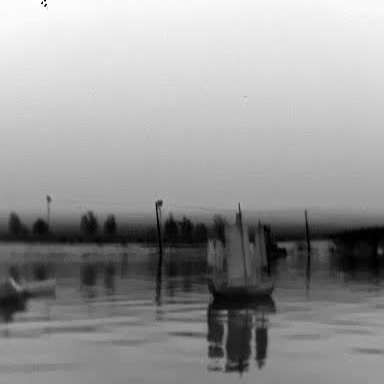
There are three objects shown in the infrared image, including a sailboat, a container_ship, and a liner.